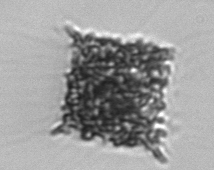
Label: Dictyocha